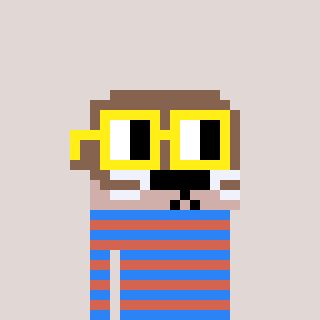
a pixel art character with square yellow glasses, a otter-shaped head and a peachy-colored body on a warm background